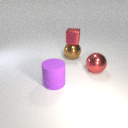
large purple rubber cylinder in front of large red metal sphere